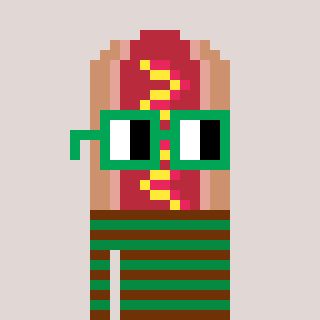
a pixel art character with square green glasses, a hotdog-shaped head and a green-colored body on a warm background